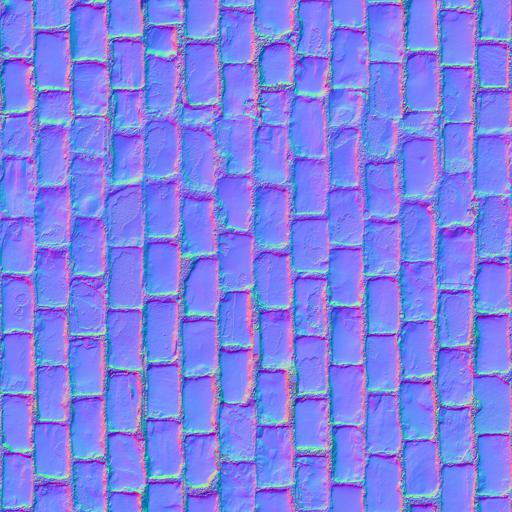
grey medival old pavement paving stones